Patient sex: F
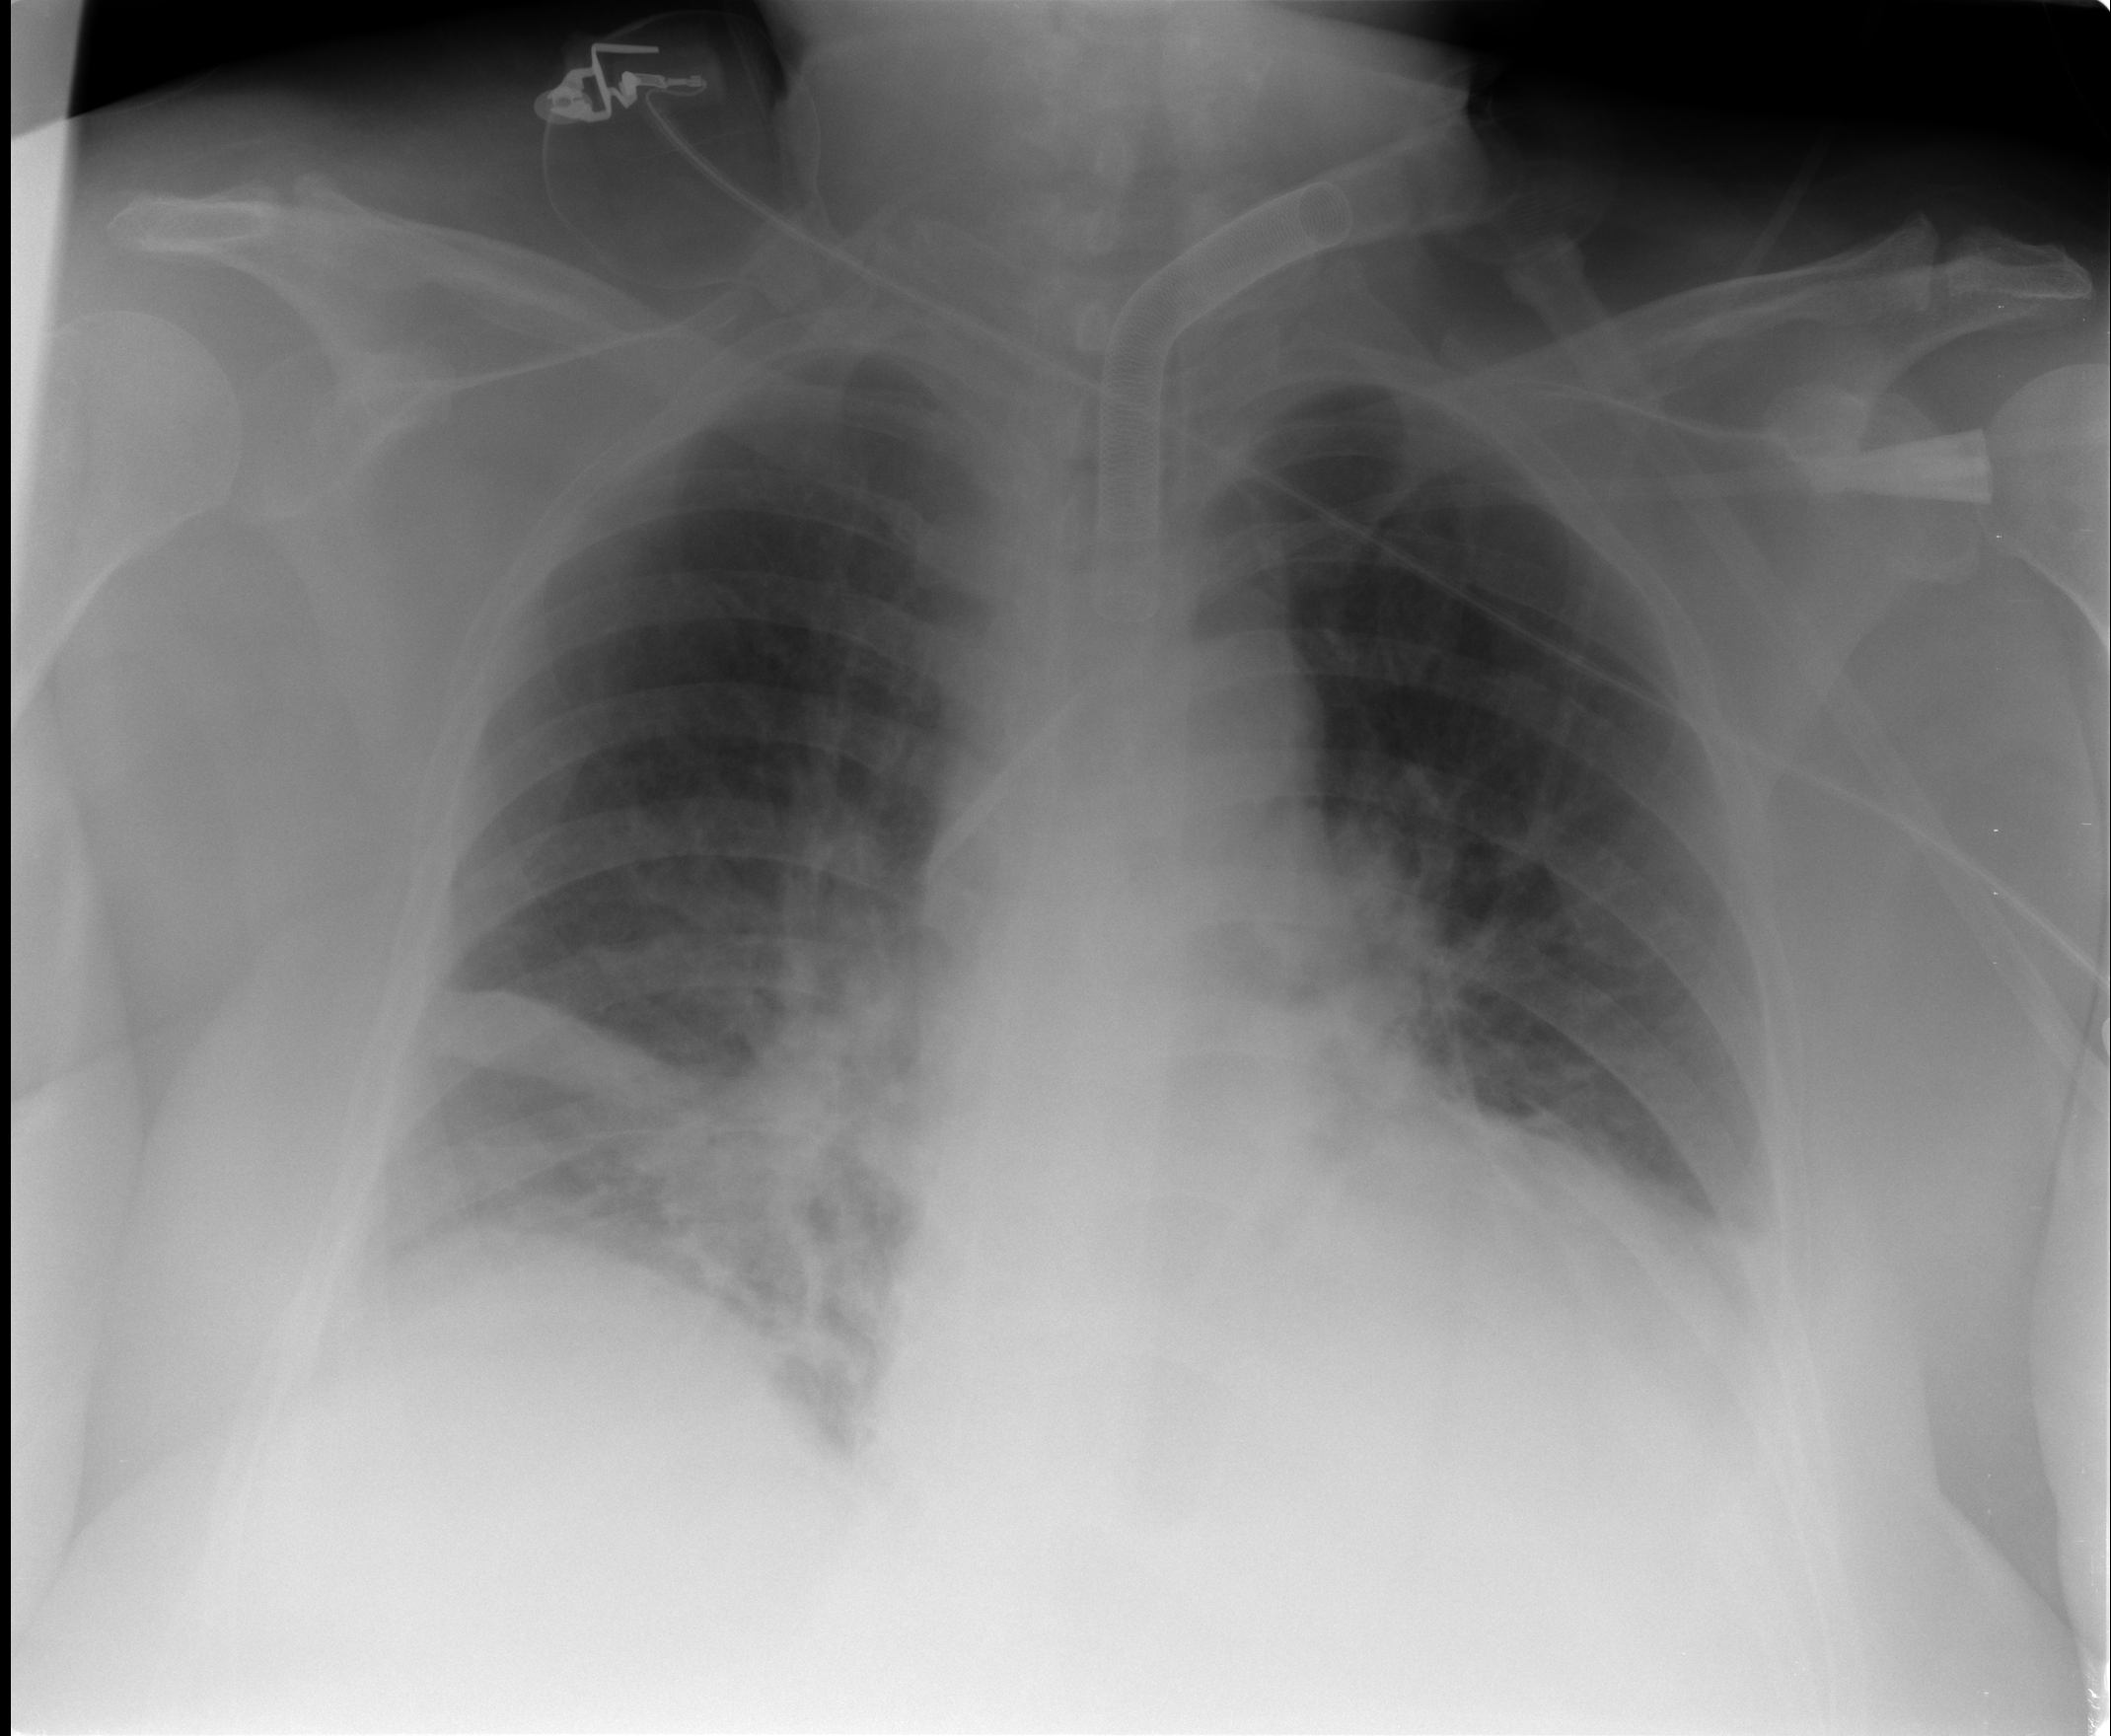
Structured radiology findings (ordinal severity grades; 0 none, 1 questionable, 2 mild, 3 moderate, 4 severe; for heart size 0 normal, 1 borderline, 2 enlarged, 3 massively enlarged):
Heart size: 2
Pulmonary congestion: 0
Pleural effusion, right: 2
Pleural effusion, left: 2
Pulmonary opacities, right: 2
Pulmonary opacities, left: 1
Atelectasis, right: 2
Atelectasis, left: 2